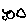
Label: moon